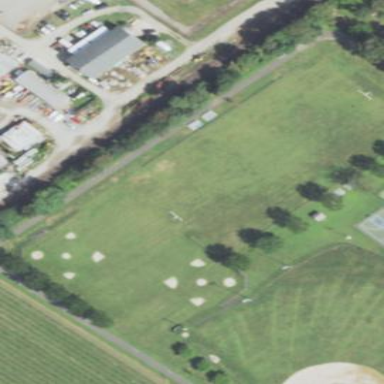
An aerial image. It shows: American football pitch for leisure and sport activities.